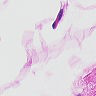
Metastatic tissue present: no